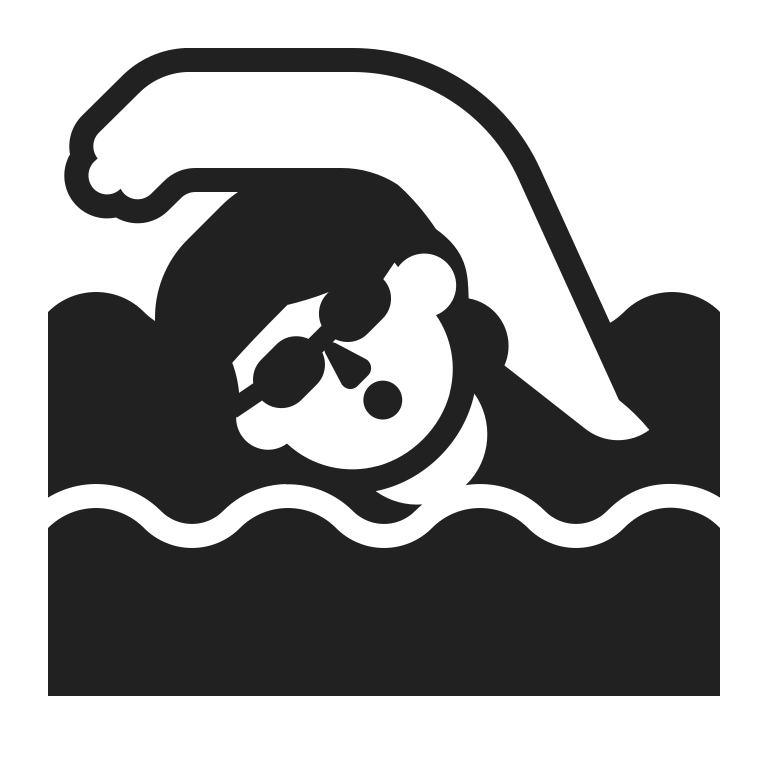
woman swimming high contrast default